Field crop: maize
Growth stage: 2
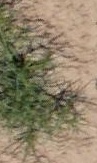
Species: salsola